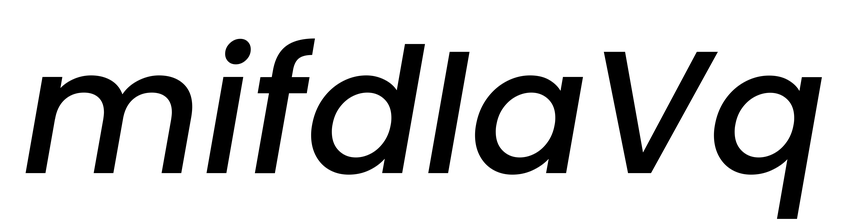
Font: Poppins-MediumItalic